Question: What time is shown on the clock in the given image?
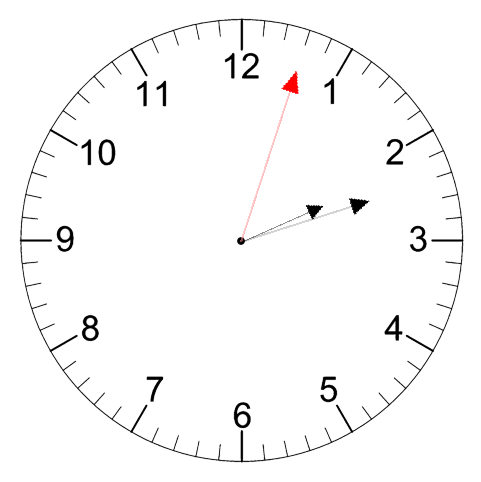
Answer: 02:12:03